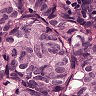
Metastatic tissue present: yes